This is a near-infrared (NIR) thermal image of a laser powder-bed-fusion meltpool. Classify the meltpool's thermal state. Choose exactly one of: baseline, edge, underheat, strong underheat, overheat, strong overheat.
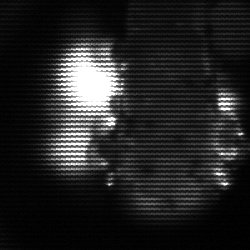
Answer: strong underheat